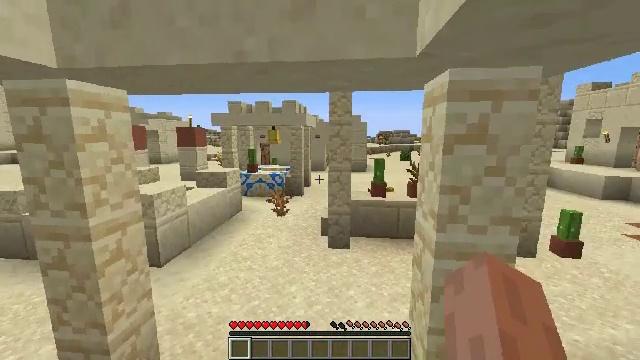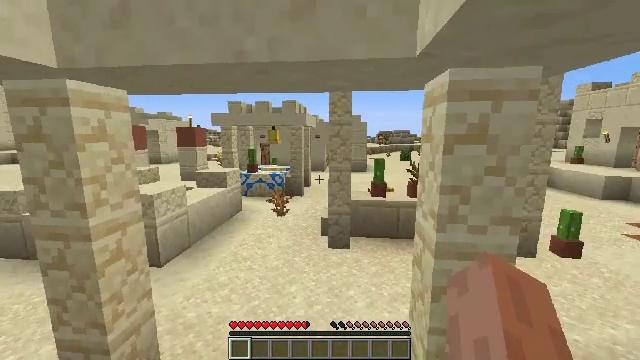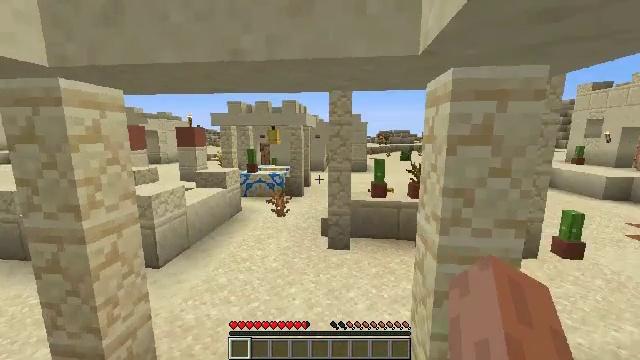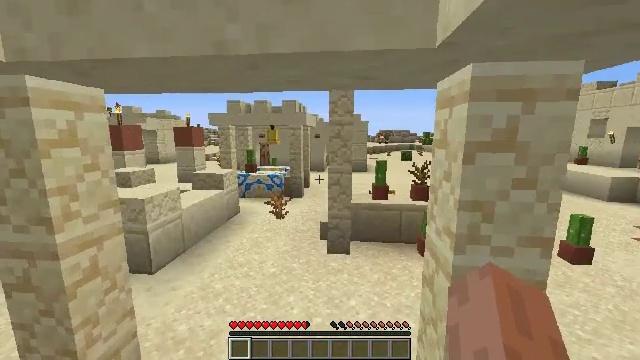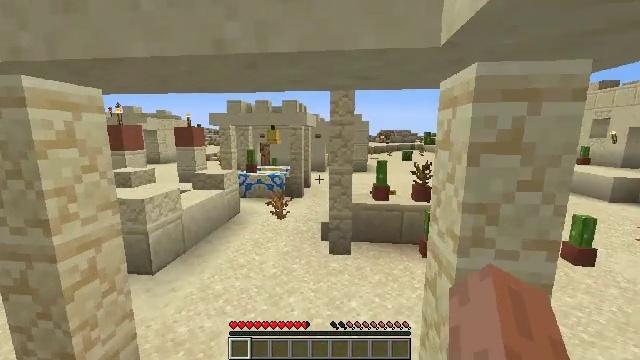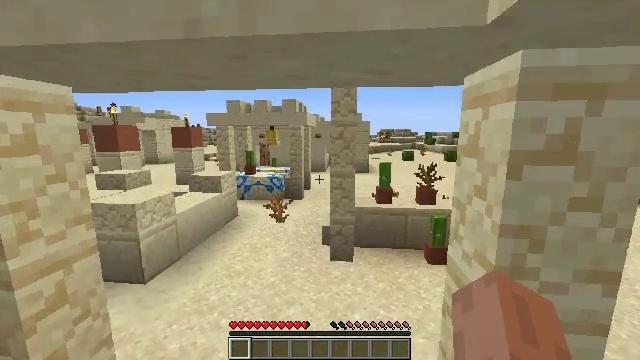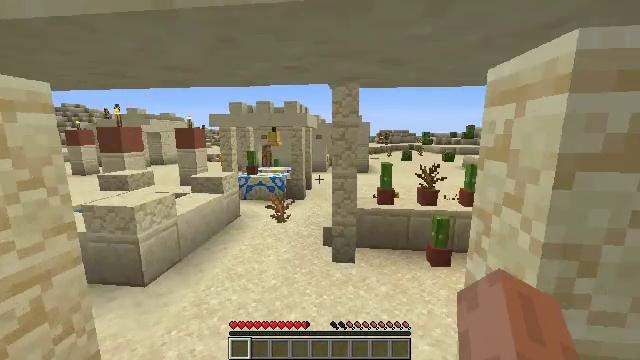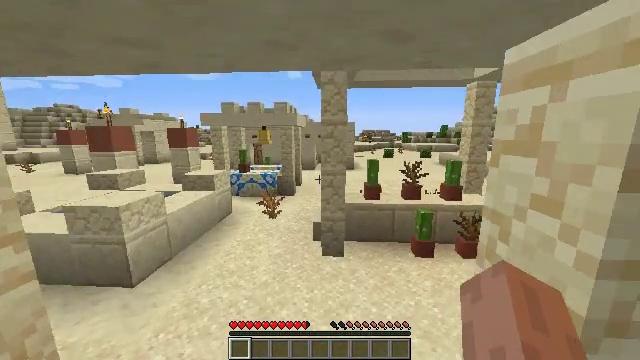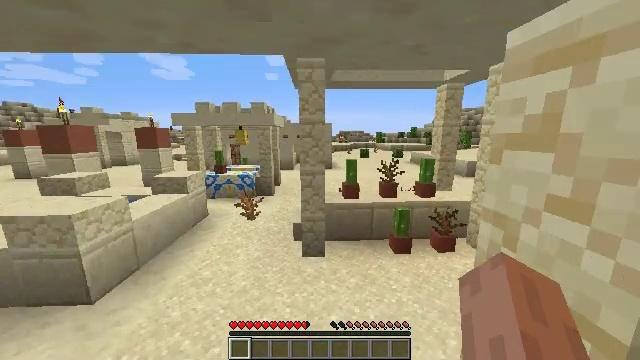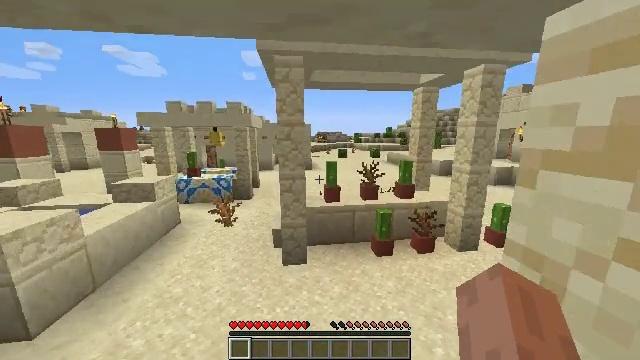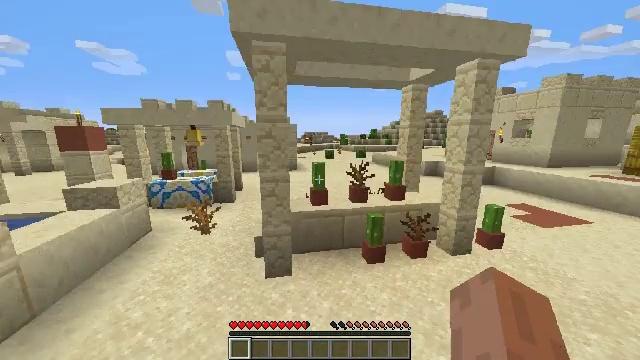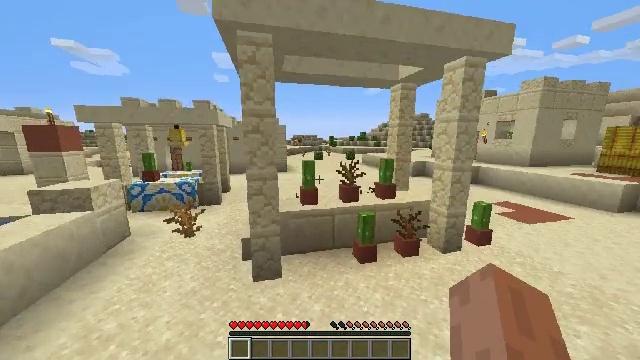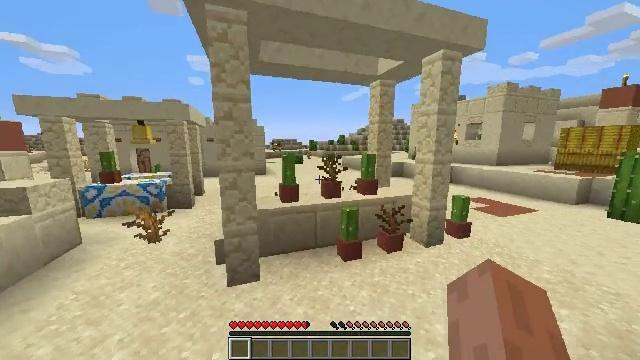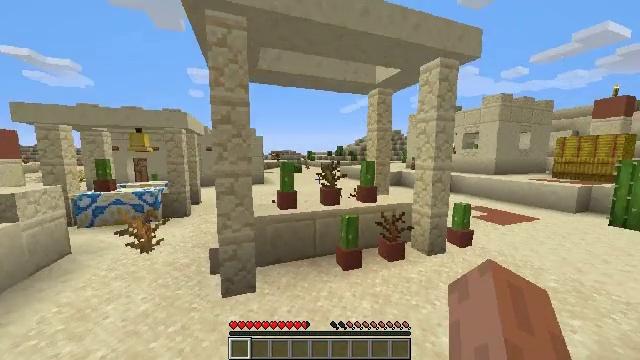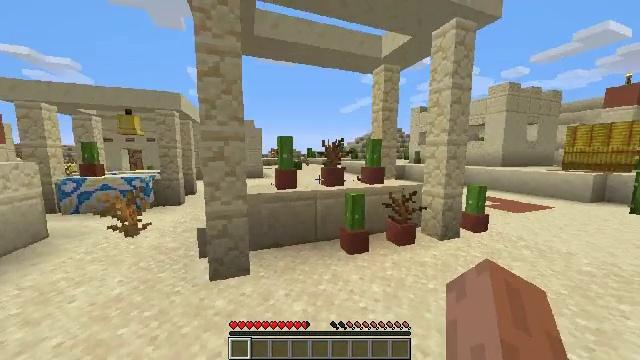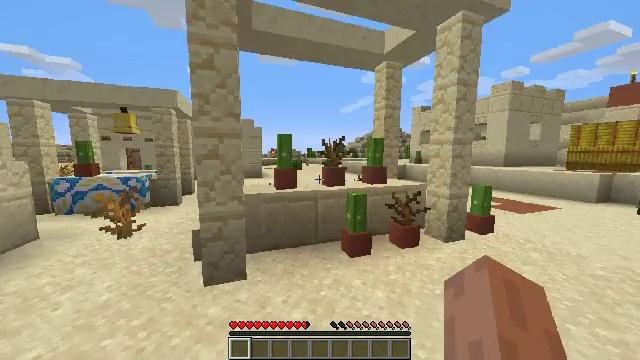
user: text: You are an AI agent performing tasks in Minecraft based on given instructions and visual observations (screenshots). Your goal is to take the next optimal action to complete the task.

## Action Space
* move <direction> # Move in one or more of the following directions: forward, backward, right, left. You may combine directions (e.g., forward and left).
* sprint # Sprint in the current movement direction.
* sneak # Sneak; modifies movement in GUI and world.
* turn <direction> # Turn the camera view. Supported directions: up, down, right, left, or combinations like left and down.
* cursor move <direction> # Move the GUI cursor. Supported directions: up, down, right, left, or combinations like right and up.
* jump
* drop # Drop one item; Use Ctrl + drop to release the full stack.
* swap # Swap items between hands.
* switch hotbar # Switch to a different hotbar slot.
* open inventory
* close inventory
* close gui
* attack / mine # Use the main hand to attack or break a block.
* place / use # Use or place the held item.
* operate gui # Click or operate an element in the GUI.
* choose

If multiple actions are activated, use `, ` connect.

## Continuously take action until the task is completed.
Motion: motion action
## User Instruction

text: Drop a hay block.
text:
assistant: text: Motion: attack / mine
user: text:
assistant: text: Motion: move forward, attack / mine
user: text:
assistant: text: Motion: move forward, attack / mine
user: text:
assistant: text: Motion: move forward, attack / mine
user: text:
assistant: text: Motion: move forward, sprint, attack / mine
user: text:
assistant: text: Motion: move forward, sprint, attack / mine
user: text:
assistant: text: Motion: move forward, sprint, turn right and down, attack / mine
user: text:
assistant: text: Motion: move forward, sprint, turn right, attack / mine
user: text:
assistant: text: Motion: move forward, sprint, turn right, attack / mine
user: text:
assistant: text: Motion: move forward, sprint, turn right, attack / mine
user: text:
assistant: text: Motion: move forward, sprint, turn right, attack / mine
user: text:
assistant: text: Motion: move forward, sprint, turn right and up, attack / mine
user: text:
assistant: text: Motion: move forward, sprint, turn up, attack / mine
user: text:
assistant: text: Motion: move forward, sprint, attack / mine
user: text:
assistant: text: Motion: move forward, sprint, attack / mine
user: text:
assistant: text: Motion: move forward, sprint, attack / mine
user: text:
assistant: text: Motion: move forward, sprint, turn right, attack / mine
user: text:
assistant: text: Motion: move forward, sprint, turn right, attack / mine
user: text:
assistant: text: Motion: move forward, sprint, turn right and down, attack / mine
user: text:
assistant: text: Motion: move forward and move right, sprint, turn right, attack / mine
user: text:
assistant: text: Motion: move forward and move right, sprint, attack / mine
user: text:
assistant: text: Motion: move forward and move right, sprint, attack / mine
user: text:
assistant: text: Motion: move forward and move right, sprint, attack / mine
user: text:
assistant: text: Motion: move forward and move right, sprint, attack / mine
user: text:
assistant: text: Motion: move forward, sprint, attack / mine
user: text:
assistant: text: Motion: move forward, sprint, attack / mine
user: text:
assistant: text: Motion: move forward, sprint, attack / mine
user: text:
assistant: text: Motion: move forward, sprint, attack / mine
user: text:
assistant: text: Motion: move forward, sprint, attack / mine
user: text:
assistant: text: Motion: move forward, sprint, attack / mine